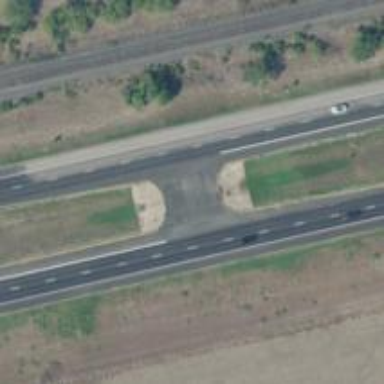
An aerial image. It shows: Trunk link highway.